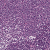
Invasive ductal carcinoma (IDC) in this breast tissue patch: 1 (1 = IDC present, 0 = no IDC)